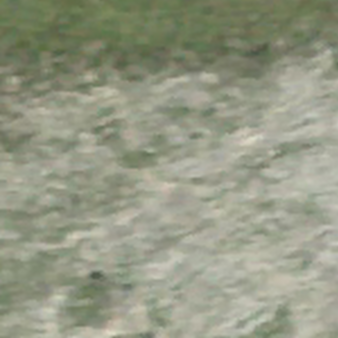
Label: other